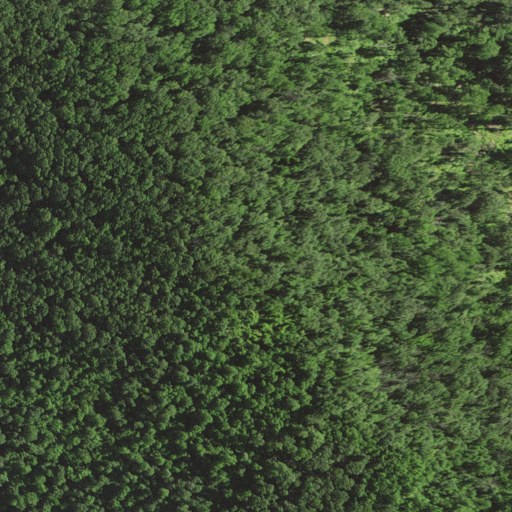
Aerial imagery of mountain in Virginia named High Top Mountain containing deciduous forest, mixed forest, and shrub